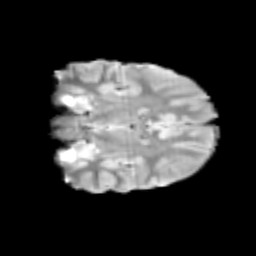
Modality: T2w
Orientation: coronal
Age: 9
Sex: male
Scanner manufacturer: siemens
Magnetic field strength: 3 T
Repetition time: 3.8 s
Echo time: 0.07 s